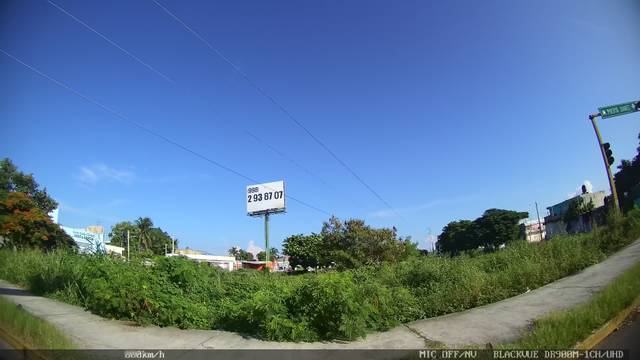
Region: Mexico
Coordinates: 21.156, -86.871